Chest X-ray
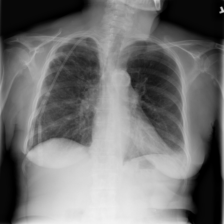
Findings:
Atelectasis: positive
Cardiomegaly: negative
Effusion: negative
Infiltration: negative
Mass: negative
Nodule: negative
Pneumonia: negative
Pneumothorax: negative
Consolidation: negative
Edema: negative
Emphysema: negative
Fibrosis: negative
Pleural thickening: negative
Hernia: negative